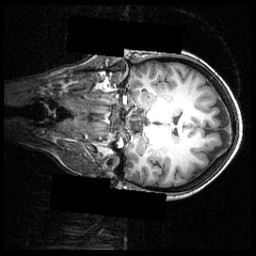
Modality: T1w
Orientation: coronal
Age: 21
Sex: female
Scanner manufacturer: siemens
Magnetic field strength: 3.951 T
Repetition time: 1.5 s
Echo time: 0.00335 s